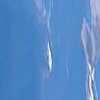
Label: water